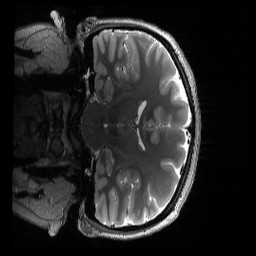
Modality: T2w
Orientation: coronal
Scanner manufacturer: siemens
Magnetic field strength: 3 T
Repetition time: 3.2 s
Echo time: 0.563 s